三年级 · 算术
学校买来 23 盒彩笔, 每盒 14 元, 下面坚式中箭头所指的这一步的结果表示（）。

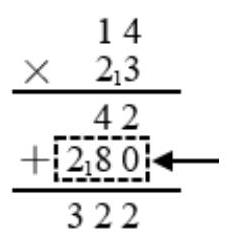
A. 3 盒彩笔的价钱
B. 2 盒彩笔的价钱
C. 23 盒彩笔的价钱
D. 20 盒彩笔的价钱
答案: D
解析: $\mathrm{D}$

【分析】用每盒彩笔的价格乘盒数, 求出总钱数, 列式为 $14 \times 23$ 。用第二个因数十位上的 2 乘第一个因数 14, 表示 2 个十乘 14 , 得到 28 个十, 即 280 。表示 20 盒彩笔花费 280 元。

【详解】由分析得：

坚式中箭头所指的这一步的结果表示 20 盒彩笔的价钱。

故答案为: D

【点睛】本题考查经济问题以及两位数乘两位数的实际应用, 关键是明确箭头所指数字是由哪两个数相乘得到, 进而明确这个数字表示的意义。